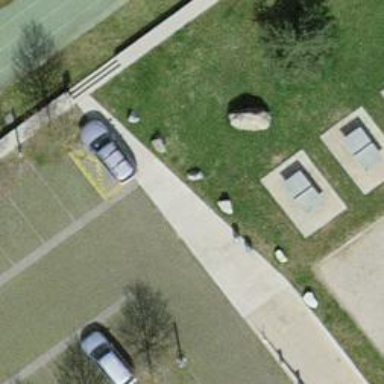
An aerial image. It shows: Parking aisle with grass paver surface.